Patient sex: F
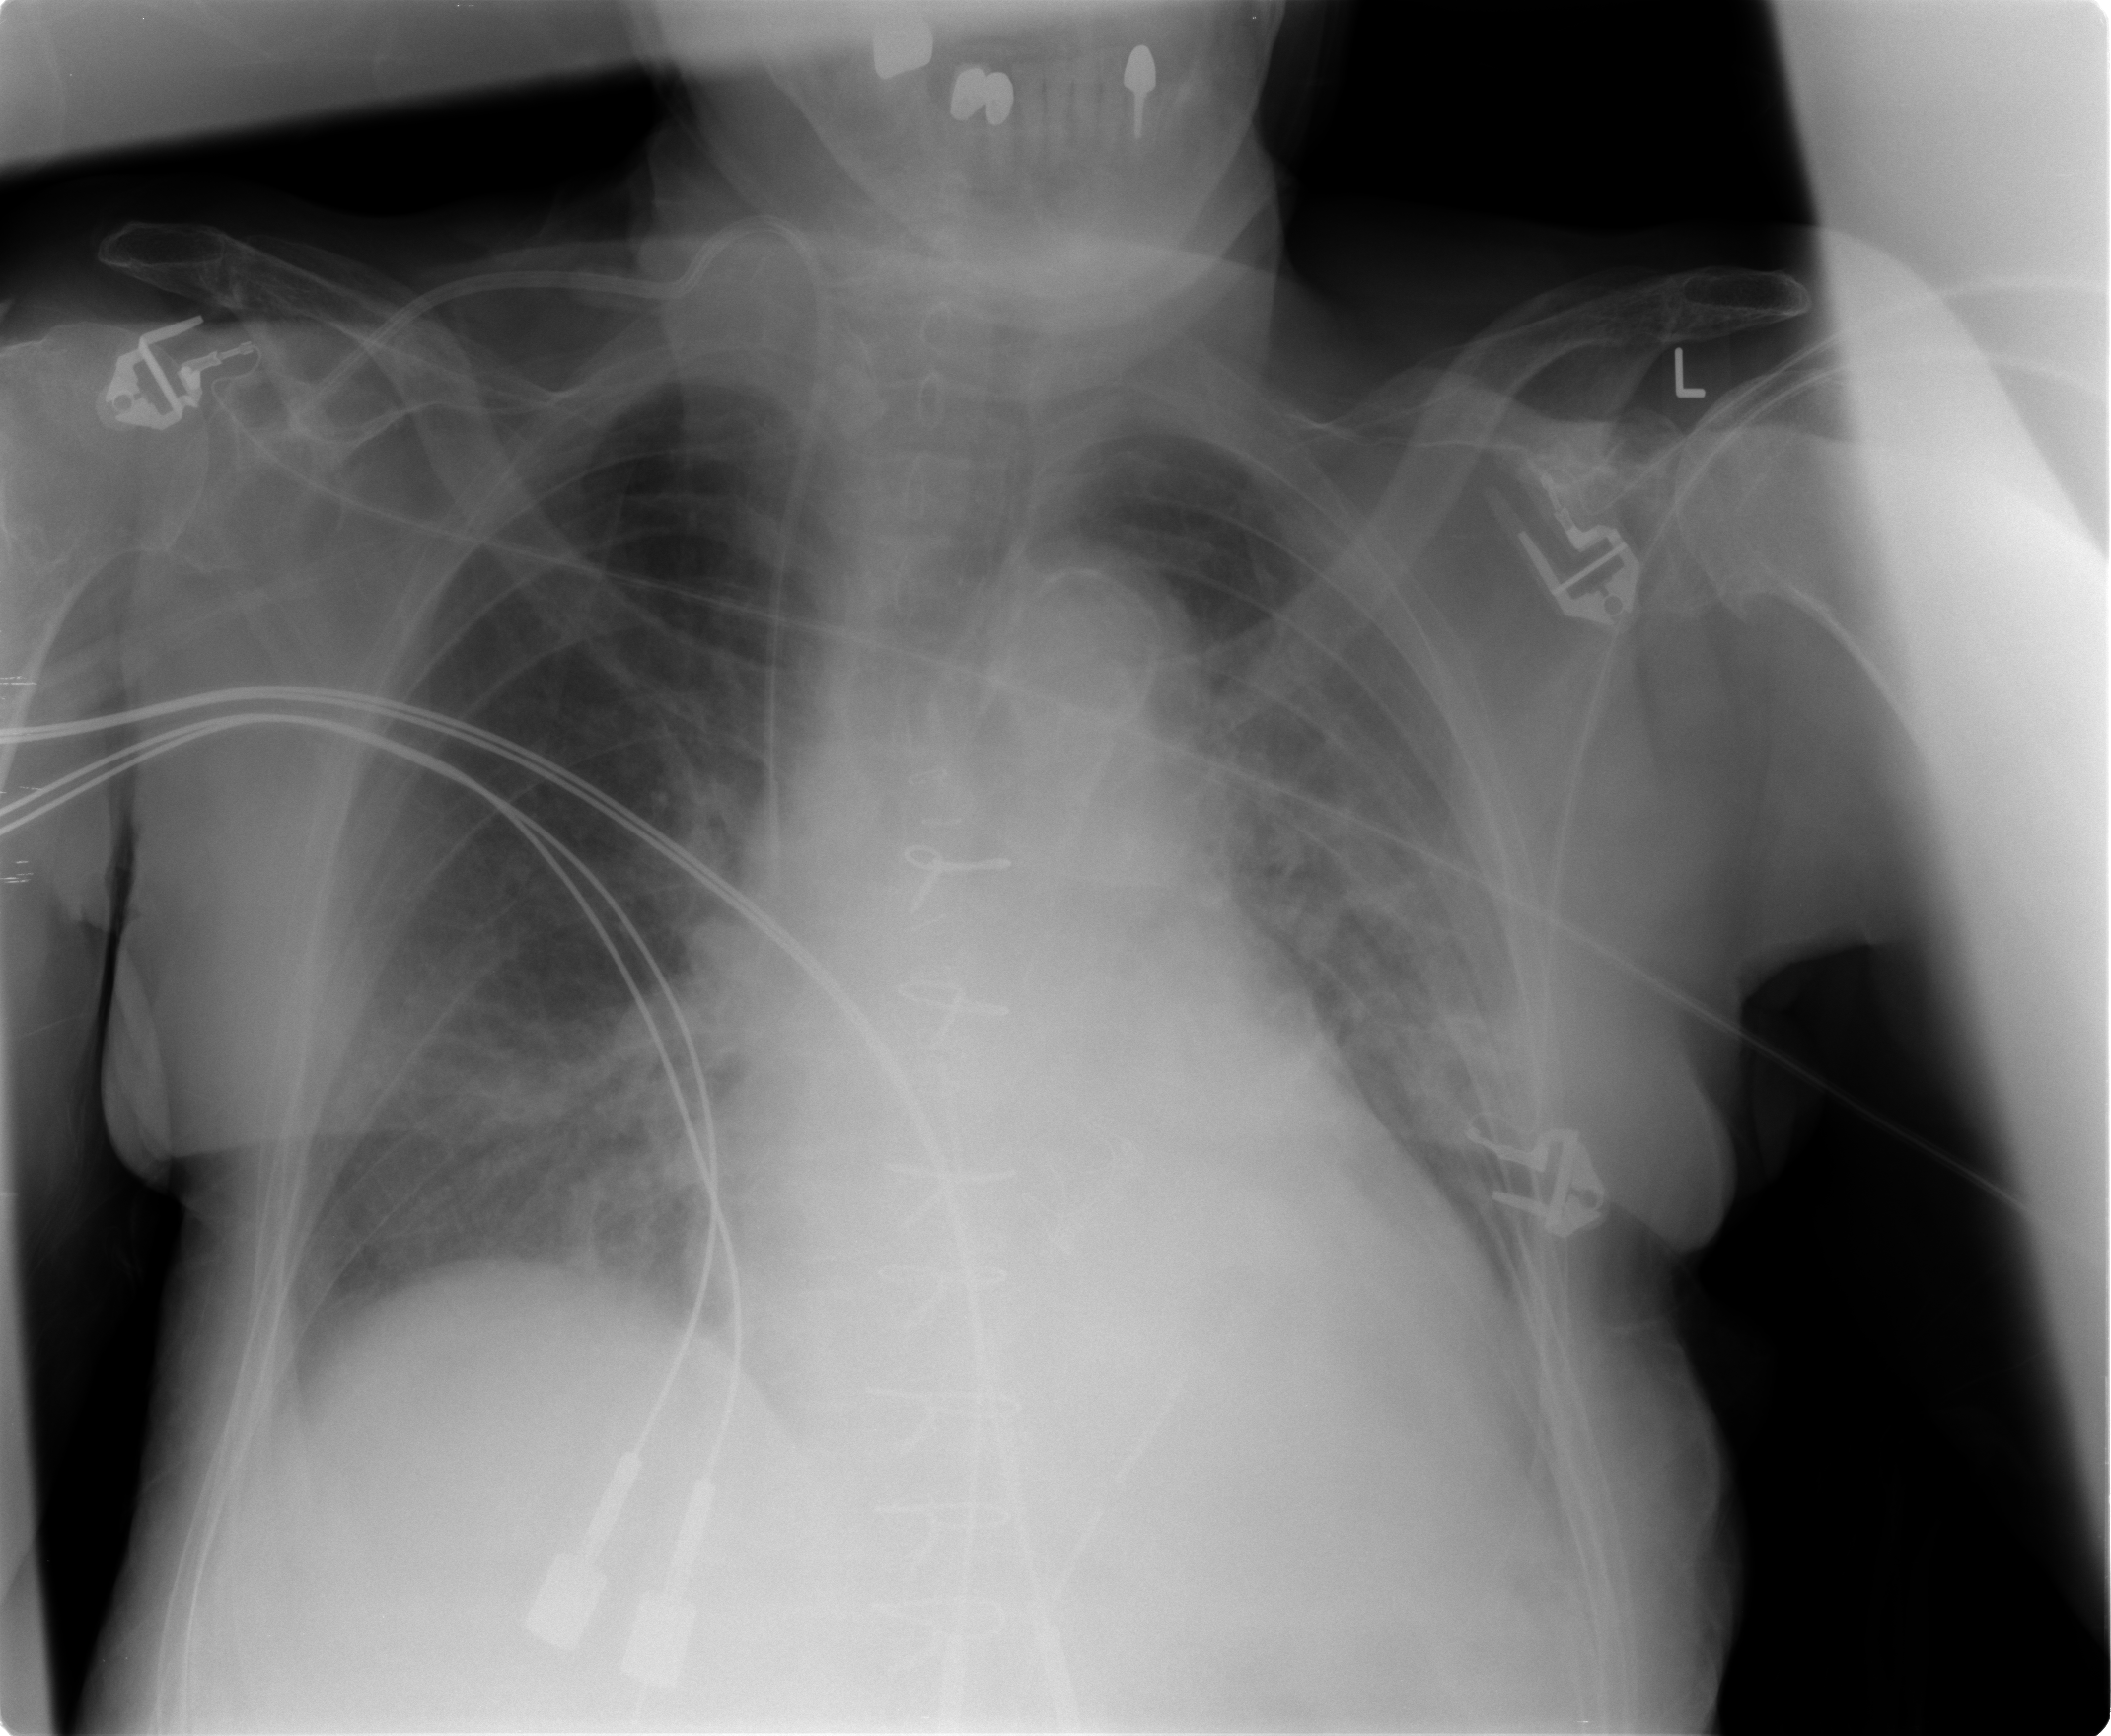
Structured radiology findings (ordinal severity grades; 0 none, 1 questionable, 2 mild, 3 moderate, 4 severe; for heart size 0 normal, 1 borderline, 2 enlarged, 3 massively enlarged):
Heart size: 0
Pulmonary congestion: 0
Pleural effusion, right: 0
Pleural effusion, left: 1
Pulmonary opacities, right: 0
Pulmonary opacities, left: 1
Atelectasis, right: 2
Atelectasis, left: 0